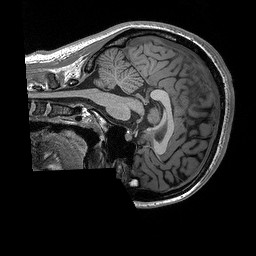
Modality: T1w
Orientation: sagittal
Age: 19
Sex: female
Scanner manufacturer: siemens
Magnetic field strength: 3 T
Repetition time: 2.3 s
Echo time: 0.00298 s